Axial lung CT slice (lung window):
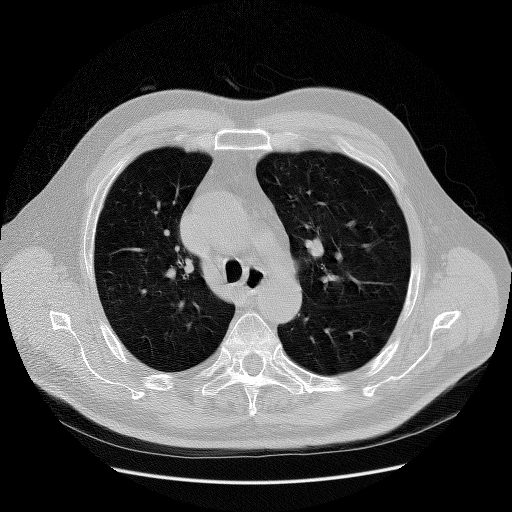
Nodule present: no